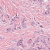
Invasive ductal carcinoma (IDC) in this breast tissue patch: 1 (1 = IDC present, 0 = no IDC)